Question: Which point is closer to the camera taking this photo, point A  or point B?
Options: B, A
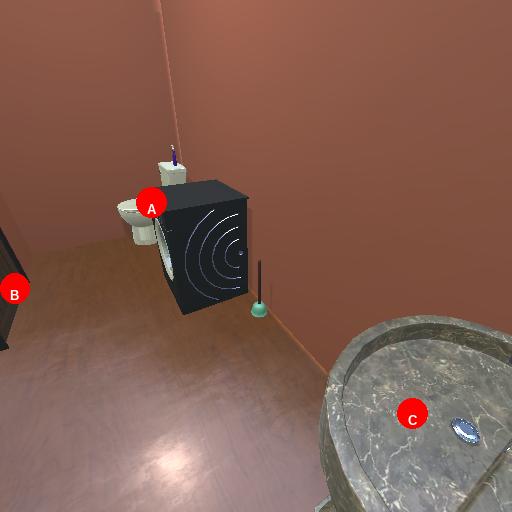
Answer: B